Question: I'm trying to make a 3d game with java from scratch but a have a problem with rendering a triangle after I multiply each vertices with projection matrix
I already try to use the projected vertices x and y but the result is all the vertices the in the same X, so I try to rotate the triangle X or Y or Z axis but the result is the same.
The result of rendering (draw in paint):

I know that the triangle is align with the camera but I tried to move the vertex that is overlapping out by changing its X or Y or Z coordinate but It didn't work
'''
import java.awt.Color;
import java.awt.Graphics;
import measurement.MatrixF;
import measurement.Vector3f;
import model.Mesh;
import model.Triangle;
import toolbox.GE;
import toolbox.Matrix;
import toolbox.Vector;
public class MeshRenderer {
private int width, height;
private float fNear, fFar;
private float fov;
private float fAspectRatio;
private float fovRad;
private float theta;
private MatrixF projectionMatrix;
private MatrixF rotXMatrix;
private MatrixF rotYMatrix;
private MatrixF rotZMatrix;
private Vector3f globalTranslation;
public MeshRenderer(float fNear, float fFar, float fov, int width, int height) {
this.fNear = fNear;
this.fFar = fFar;
this.fov = fov;
this.fAspectRatio = height / width;
this.width = width;
this.height = height;
this.fovRad = (float) (1.0f / Math.tan(Math.toRadians(fov / 2)));
projectionMatrix = new MatrixF(4, 4);
rotXMatrix = new MatrixF(4, 4);
rotYMatrix = new MatrixF(4, 4);
rotZMatrix = new MatrixF(4, 4);
projectionMatrix.m[0][0] = fAspectRatio * fovRad;
projectionMatrix.m[1][1] = fovRad;
projectionMatrix.m[2][2] = (-(fFar + fNear)) / (fFar - fNear);
projectionMatrix.m[3][2] = (-2 * fFar * fNear) / (fFar - fNear);
projectionMatrix.m[2][3] = -1.0f;
projectionMatrix.m[3][3] = 0.0f;
rotXMatrix.m[0][0] = 1;
rotXMatrix.m[1][1] = (float) Math.cos(theta);
rotXMatrix.m[2][1] = (float) -Math.sin(theta);
rotXMatrix.m[1][2] = (float) Math.sin(theta);
rotXMatrix.m[2][2] = (float) Math.cos(theta);
rotYMatrix.m[0][0] = (float) Math.cos(theta);
rotYMatrix.m[2][0] = (float) Math.sin(theta);
rotYMatrix.m[1][1] = (float) 1.0;
rotYMatrix.m[0][2] = (float) -Math.sin(theta);
rotYMatrix.m[2][2] = (float) Math.cos(theta);
rotXMatrix.m[2][2] = 1;
rotXMatrix.m[0][0] = (float) Math.cos(theta);
rotXMatrix.m[1][0] = (float) -Math.sin(theta);
rotXMatrix.m[0][1] = (float) Math.sin(theta);
rotXMatrix.m[1][1] = (float) Math.cos(theta);
//projectionMatrix = Matrix.transpose(projectionMatrix);
globalTranslation = new Vector3f(0.0f, 0.0f, 0.0f);
}
public void renderMesh(Mesh mesh, Graphics g) {
for(int i = 0; i < mesh.tris.length; i++) {
Triangle tri = new Triangle(mesh.tris[i].p[0], mesh.tris[i].p[1], mesh.tris[i].p[2]);
Triangle translatedTri = tri;
Triangle projectedTri = new Triangle();
theta += 0.0001;
this.calculateRotationMatrix(theta);
translatedTri.p[0] = Matrix.multiplyMatrixVector(tri.p[0], rotYMatrix);
translatedTri.p[1] = Matrix.multiplyMatrixVector(tri.p[1], rotYMatrix);
translatedTri.p[2] = Matrix.multiplyMatrixVector(tri.p[2], rotYMatrix);
translatedTri.p[0].z = tri.p[0].z + globalTranslation.z;
translatedTri.p[1].z = tri.p[1].z + globalTranslation.z;
translatedTri.p[2].z = tri.p[2].z + globalTranslation.z;
projectedTri.p[0] = Matrix.multiplyMatrixVector(translatedTri.p[0], projectionMatrix);
projectedTri.p[1] = Matrix.multiplyMatrixVector(translatedTri.p[1], projectionMatrix);
projectedTri.p[2] = Matrix.multiplyMatrixVector(translatedTri.p[2], projectionMatrix);
projectedTri.p[0].x += 1.0f; projectedTri.p[0].y += 1.0f;
projectedTri.p[1].x += 1.0f; projectedTri.p[1].y += 1.0f;
projectedTri.p[2].x += 1.0f; projectedTri.p[2].y += 1.0f;
float scale = 0.5f;
projectedTri.p[0].x *= scale * width;
projectedTri.p[0].y *= scale * height;
projectedTri.p[1].x *= scale * width;
projectedTri.p[1].y *= scale * height;
projectedTri.p[2].x *= scale * width;
projectedTri.p[2].y *= scale * height;
GE.drawTriangle(projectedTri.p[0].x, projectedTri.p[0].y, projectedTri.p[1].x, projectedTri.p[1].y, projectedTri.p[2].x, projectedTri.p[2].y, Color.WHITE, g);
for(int j = 0; j < projectedTri.p.length; j++) {
g.setColor(new Color(255, 0, (j * 50)));
g.fillRect((int)projectedTri.p[j].x - 8, (int)projectedTri.p[j].y - 8, 16 - j, 16 - j);
}
translatedTri.p[0].z = tri.p[0].z - globalTranslation.z;
translatedTri.p[1].z = tri.p[1].z - globalTranslation.z;
translatedTri.p[2].z = tri.p[2].z - globalTranslation.z;
}
}
private void calculateRotationMatrix(float theta) {
rotXMatrix.m[0][0] = 1;
rotXMatrix.m[1][1] = (float) Math.cos(theta);
rotXMatrix.m[2][1] = (float) -Math.sin(theta);
rotXMatrix.m[1][2] = (float) Math.sin(theta);
rotXMatrix.m[2][2] = (float) Math.cos(theta);
rotYMatrix.m[0][0] = (float) Math.cos(theta);
rotYMatrix.m[2][0] = (float) Math.sin(theta);
rotYMatrix.m[1][1] = (float) 1.0;
rotYMatrix.m[0][2] = (float) -Math.sin(theta);
rotYMatrix.m[2][2] = (float) Math.cos(theta);
rotXMatrix.m[2][2] = 1;
rotXMatrix.m[0][0] = (float) Math.cos(theta);
rotXMatrix.m[1][0] = (float) -Math.sin(theta);
rotXMatrix.m[0][1] = (float) Math.sin(theta);
rotXMatrix.m[1][1] = (float) Math.cos(theta);
}
public Vector3f getTranslation() {
return globalTranslation;
}
public float getfNear() {
return fNear;
}
public float getfFar() {
return fFar;
}
public float getFov() {
return fov;
}
public float getfAspectRatio() {
return fAspectRatio;
}
public float getFovRad() {
return fovRad;
}
}
'''
The matrix (4x4) multiply with vector3 function just in case:
'''
Vector3f o = new Vector3f(0, 0, 0);
o.x = (i.x * m.m[0][0]) + (i.y * m.m[1][0]) + (i.z * m.m[2][0]) + m.m[3][0];
o.y = (i.x * m.m[0][1]) + (i.y * m.m[1][1]) + (i.z * m.m[2][1]) + m.m[3][1];
o.z = (i.x * m.m[0][2]) + (i.y * m.m[1][2]) + (i.z * m.m[2][2]) + m.m[3][2];
float w = (i.x * m.m[0][3]) + (i.y * m.m[1][3]) + (i.z * m.m[2][3]) + m.m[3][3];
if (w != 0.0f)
{
o.x /= w; o.y /= w; o.z /= w;
}
return o;
}
'''
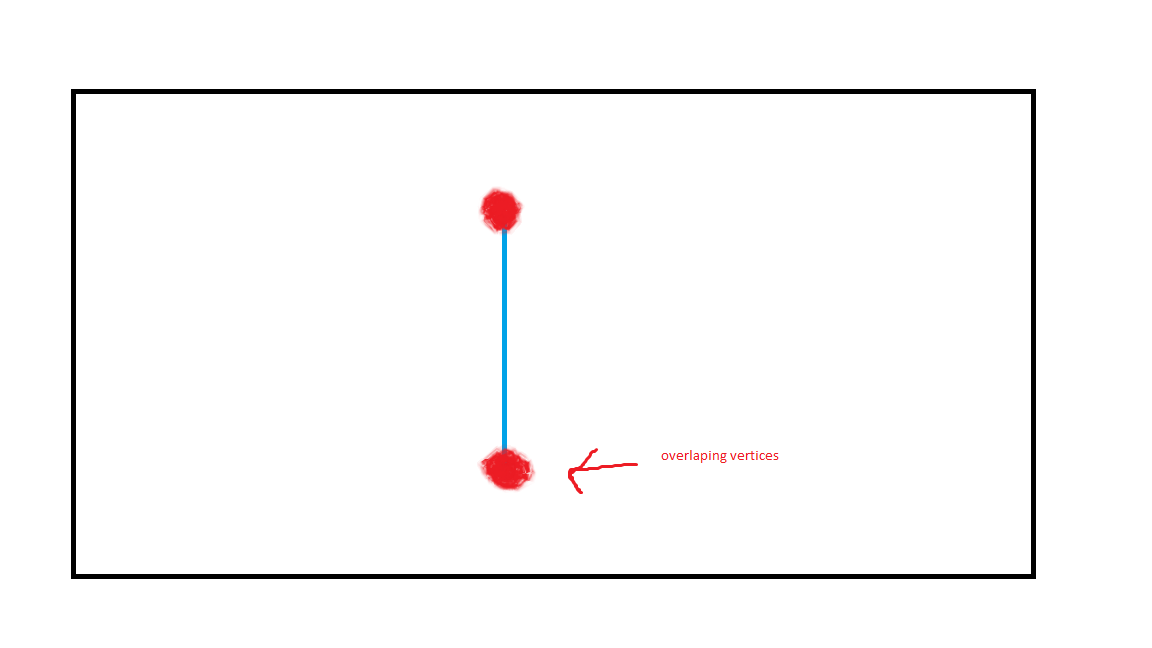
Answer: Without seeing exactly how this class is being used, it's hard to say exactly what the problem is, but FWIW I'm not seeing much wrong with the math:
- There are a couple places where you probably intended to initialize 'rotZMatrix' instead of reinitializing 'rotXMatrix', but the code is not actually using either.- When adding in 'globalTranslation', you are overwriting the rotated z coordinate with the pre-rotated z coordinate, when you probably just want to update the rotated coordinate.- It's not apparent whether MatrixF is initialized to the identity or to zeros -- but if the latter, you probably should be populating the 'm[3][3]' element of the rotation matrices with 1.0.- Naturally, you probably want to lift the 'theta' increment and rotation calculation outside of the triangle loop, once you have more than one triangle.
I'm guessing that the problem is that you are leaving 'globalTranslation' at zero and that the mesh is near the origin -- hence the transformed geometry is on the wrong side of the near plane and outside of the view frustum. Most graphic engines would cull such geometry, since the post-transform results will lie outside of clip space and will look increasingly anomalous around and behind the eye point.
I'd recommend trying to adjust 'globalTranslation.z' to ensure '0 < fNear < translatedTri.p[i].z < fFar', for all the translated points.
(You could also try temporarily swapping the perspective matrix with a orthographic projection matrix, to determine whether the problem is in the projection/homogenization math or elsewhere.)